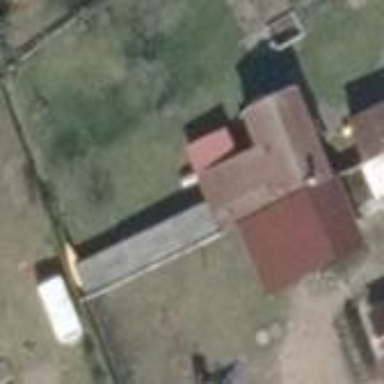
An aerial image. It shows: Shed building.